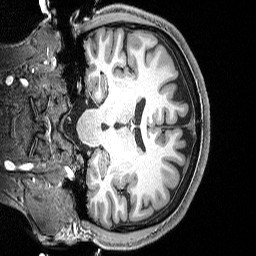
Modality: T1w
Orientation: coronal
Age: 32
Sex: female
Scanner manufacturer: siemens
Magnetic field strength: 3 T
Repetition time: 2.3 s
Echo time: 0.00298 s